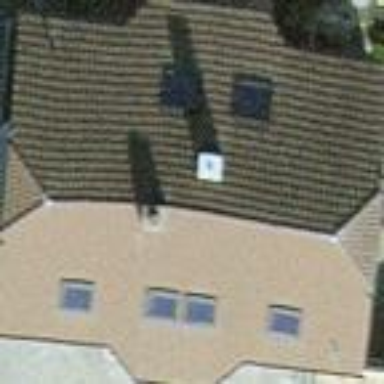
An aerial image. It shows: Detached building with half-hipped roof.